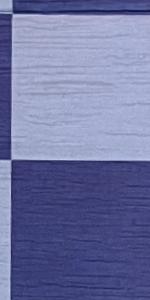
Label: Empty